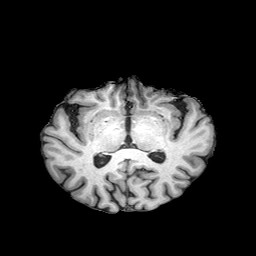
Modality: T1w
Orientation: coronal
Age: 66
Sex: female
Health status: healthy